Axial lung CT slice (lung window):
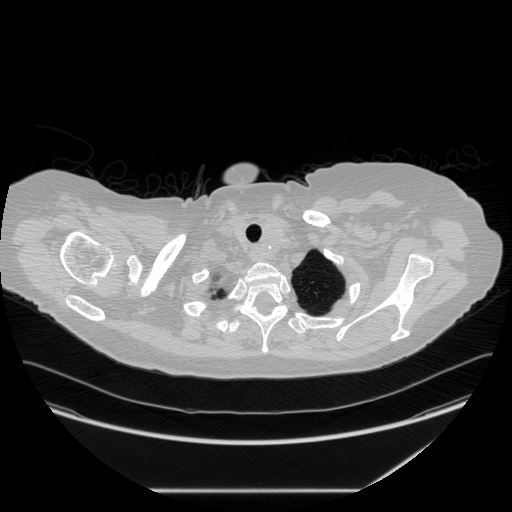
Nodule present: no